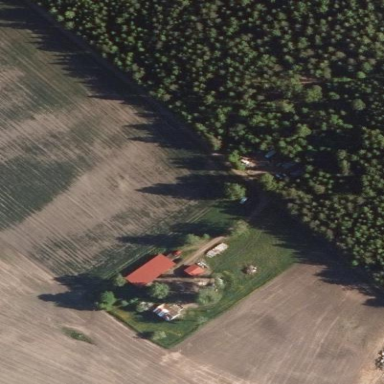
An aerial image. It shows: Farmyard area.